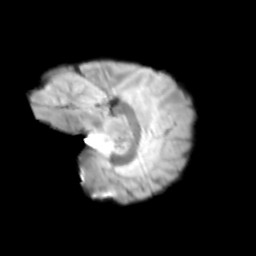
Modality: T2w
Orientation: sagittal
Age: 11
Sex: male
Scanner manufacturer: siemens
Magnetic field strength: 3 T
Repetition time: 3.8 s
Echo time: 0.07 s